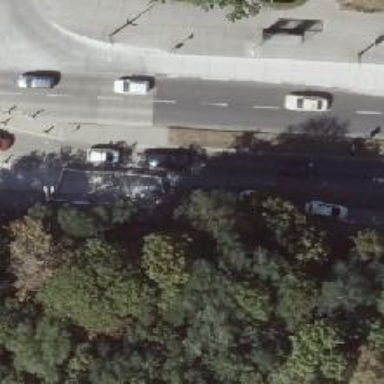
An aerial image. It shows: Concrete footway with uncontrolled crossing. The crossing includes pedestrian island.